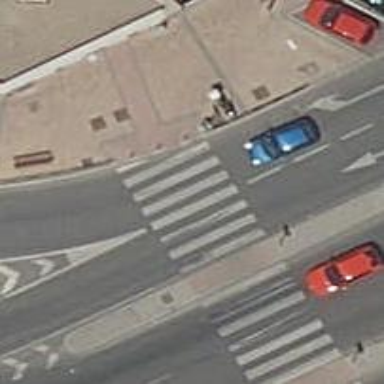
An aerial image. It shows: Crossing with traffic signals.